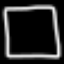
Label: square